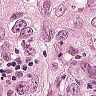
Metastatic tissue present: yes